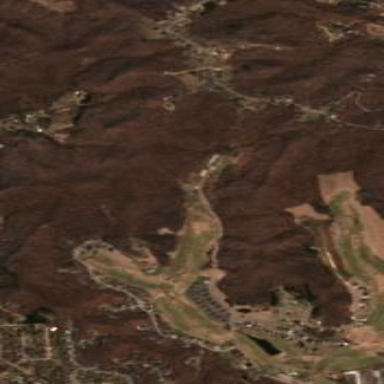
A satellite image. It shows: Golf course surrounded by greenery.